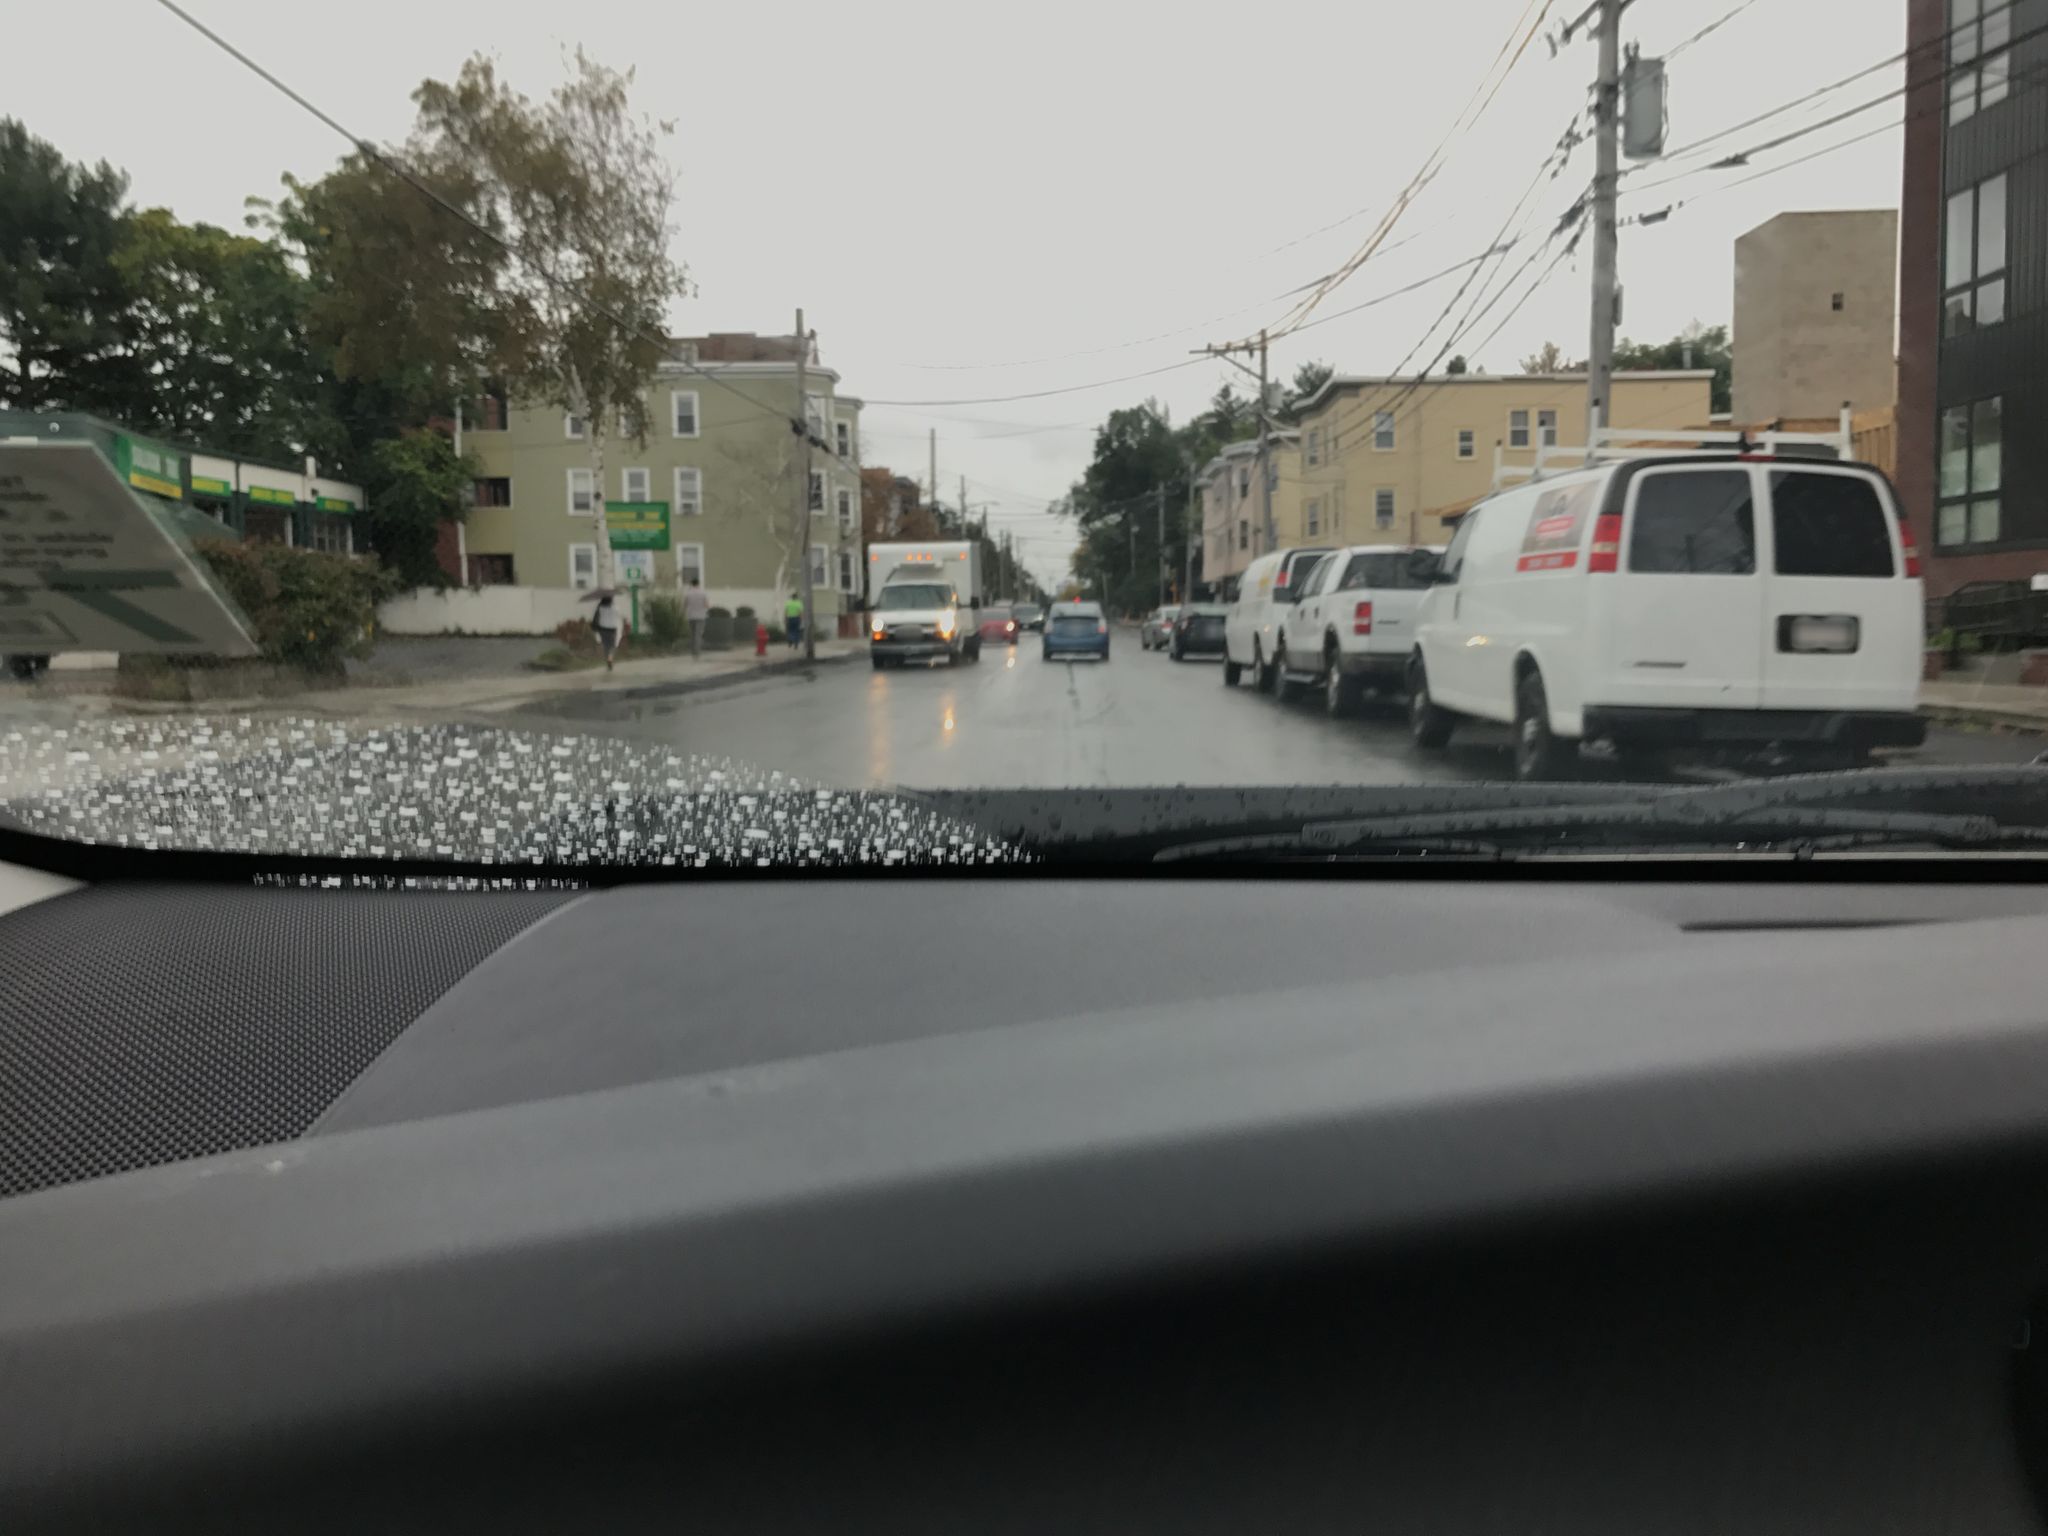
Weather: snowy
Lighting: day
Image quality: good
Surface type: driving surface
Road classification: footway
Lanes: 2
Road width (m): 21.3
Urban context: urban centre
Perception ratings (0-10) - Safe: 3.11, Lively: 8.94, Beautiful: 2.83, Boring: 2.38, Depressing: 1.97, Wealthy: 3.97